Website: walmart
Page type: billing-address
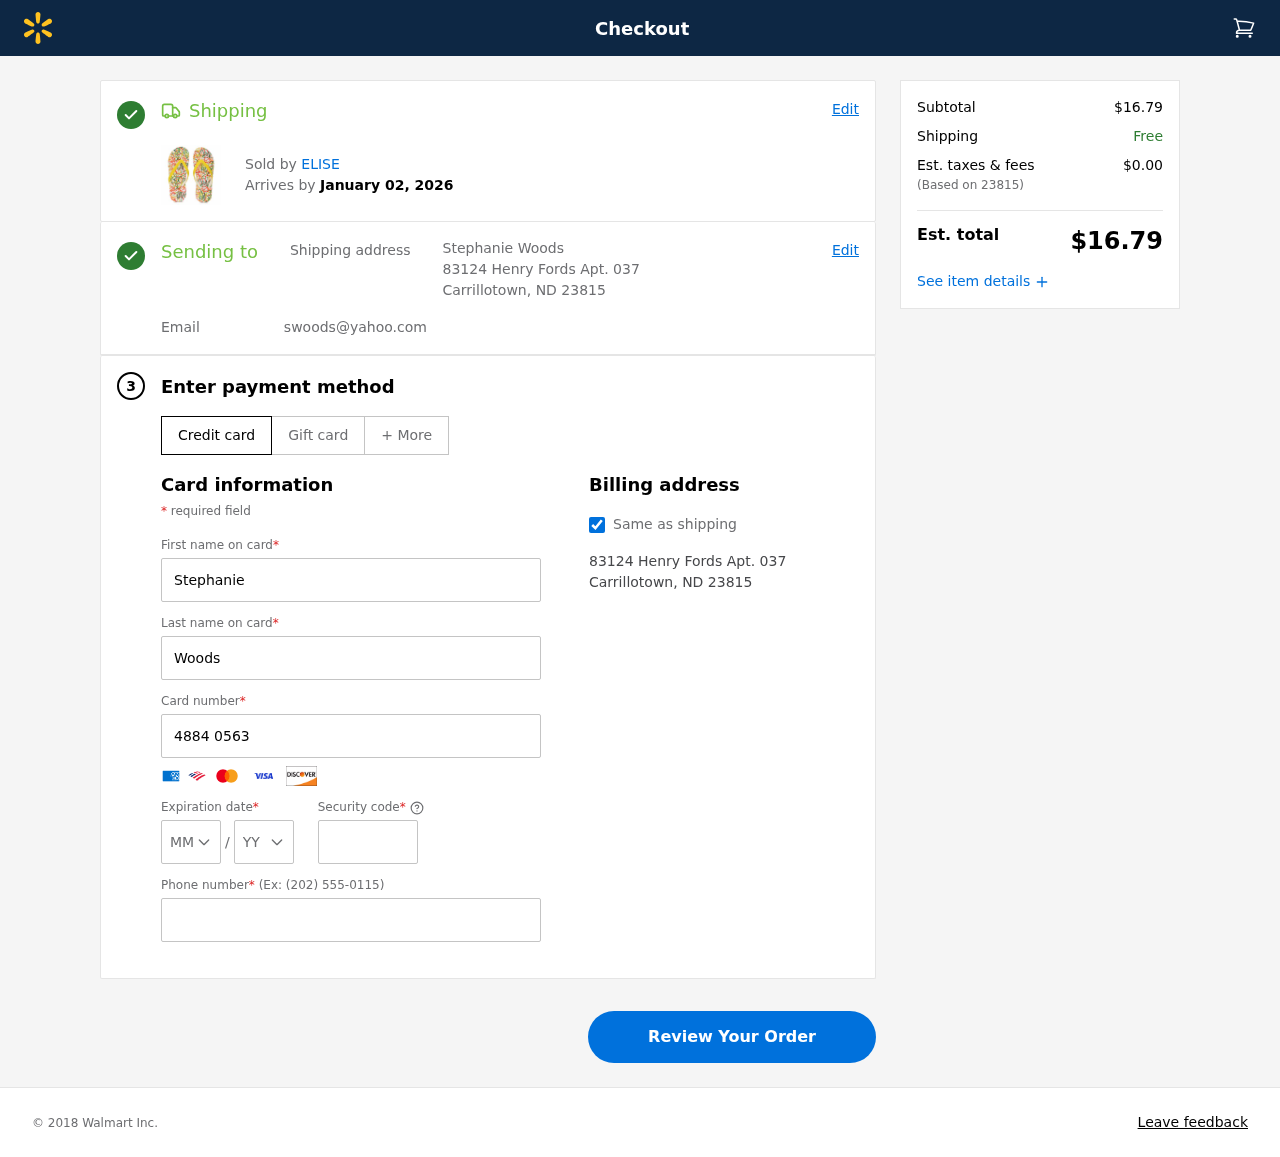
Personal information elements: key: PII_CARD_CVV
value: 427
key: PII_CARD_EXPIRY_MONTH
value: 09
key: PII_CARD_EXPIRY_YEAR
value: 27
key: PII_CARD_NUMBER
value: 4884 0563 7099 1056
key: PII_CITY_STATE_ZIP
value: Carrillotown, ND 23815
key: PII_EMAIL
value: swoods@yahoo.com
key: PII_FIRSTNAME
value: Stephanie
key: PII_FULLNAME
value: Stephanie Woods
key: PII_LASTNAME
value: Woods
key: PII_PHONE
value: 2753626885
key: PII_POSTCODE
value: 23815
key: PII_STREET
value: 83124 Henry Fords Apt. 037
Product elements: key: PRODUCT1_BRAND
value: ELISE
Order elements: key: ORDER_DELIVERY_DATE
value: January 02, 2026
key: ORDER_SUBTOTAL
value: $16.79
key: ORDER_TAX
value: $0.00
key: ORDER_TOTAL
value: $16.79